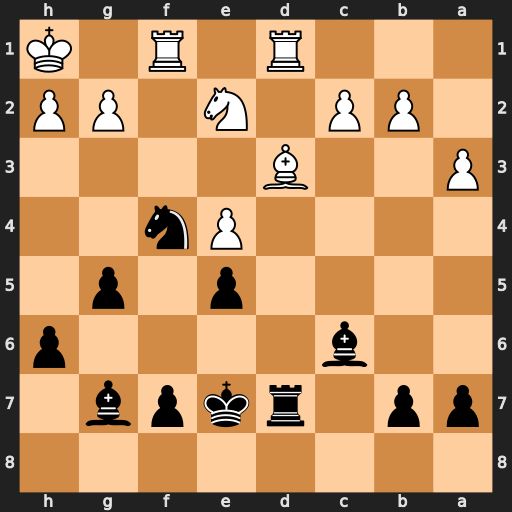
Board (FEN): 8/pp1rkpb1/2b4p/4p1p1/4Pn2/P2B4/1PP1N1PP/3R1R1K
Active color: b
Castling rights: -
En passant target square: -
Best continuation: Rxd3 cxd3 Nxe2